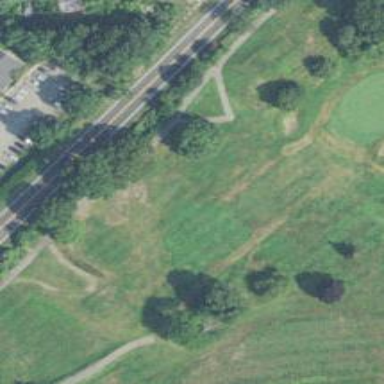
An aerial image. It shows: Golf hole.